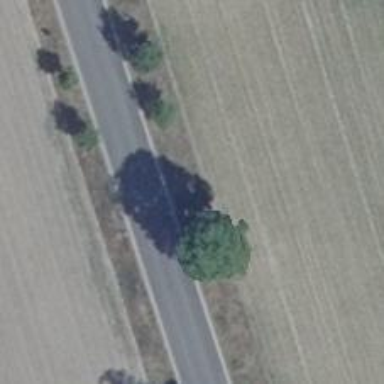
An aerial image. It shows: Deciduous broadleaved tree.